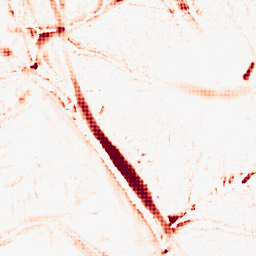
Category: morphological
Decomposition family: morphological
Decomposition parameters: operation: opening
size: 10
Upsampling method: sinc_hamming
Upsampling parameters: scale: 4
kernel_size: 4
Upsampling scale: 4